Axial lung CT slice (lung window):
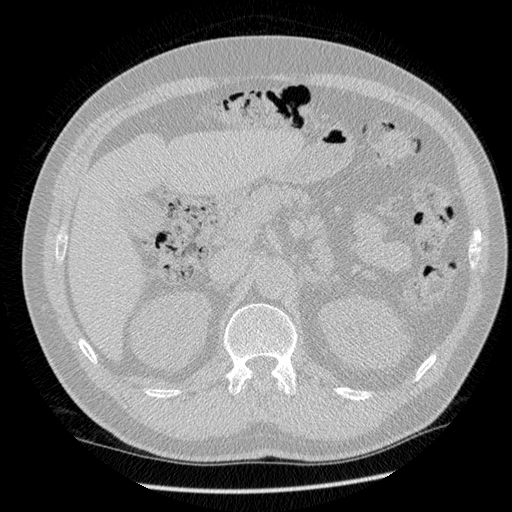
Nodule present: no